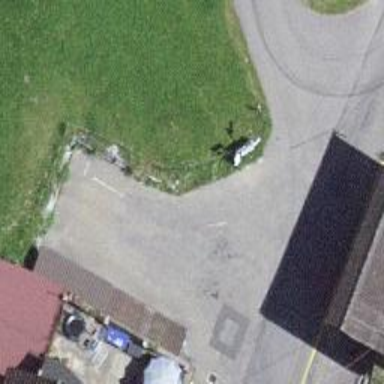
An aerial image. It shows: Bus stop along the road.